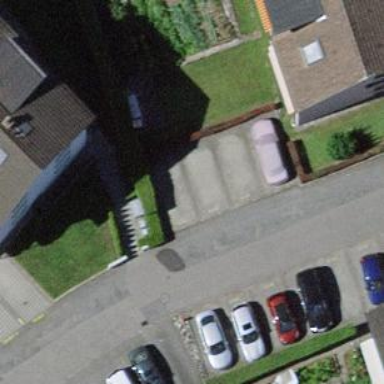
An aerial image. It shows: Parking available on the street side.